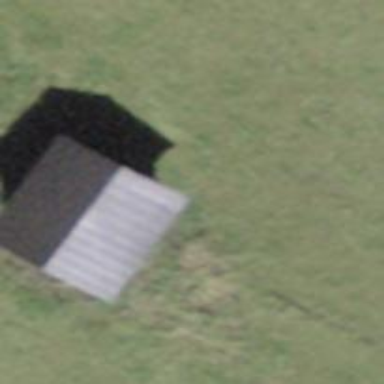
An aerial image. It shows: Barn.